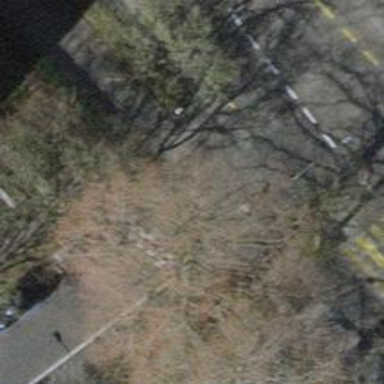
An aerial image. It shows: Unmarked crossing with traffic calming table on the road.